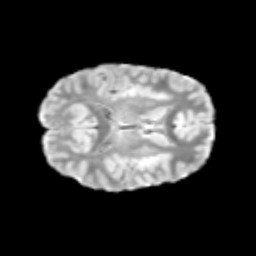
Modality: T2w
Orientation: axial
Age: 10
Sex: male
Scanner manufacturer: siemens
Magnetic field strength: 3 T
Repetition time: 3.8 s
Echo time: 0.07 s